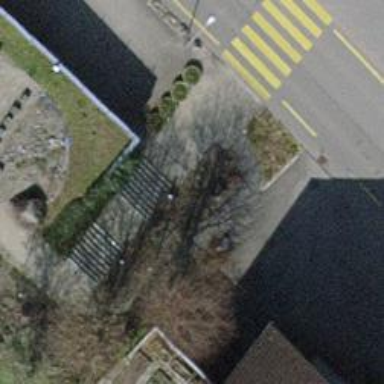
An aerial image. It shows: Concrete steps.